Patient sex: M
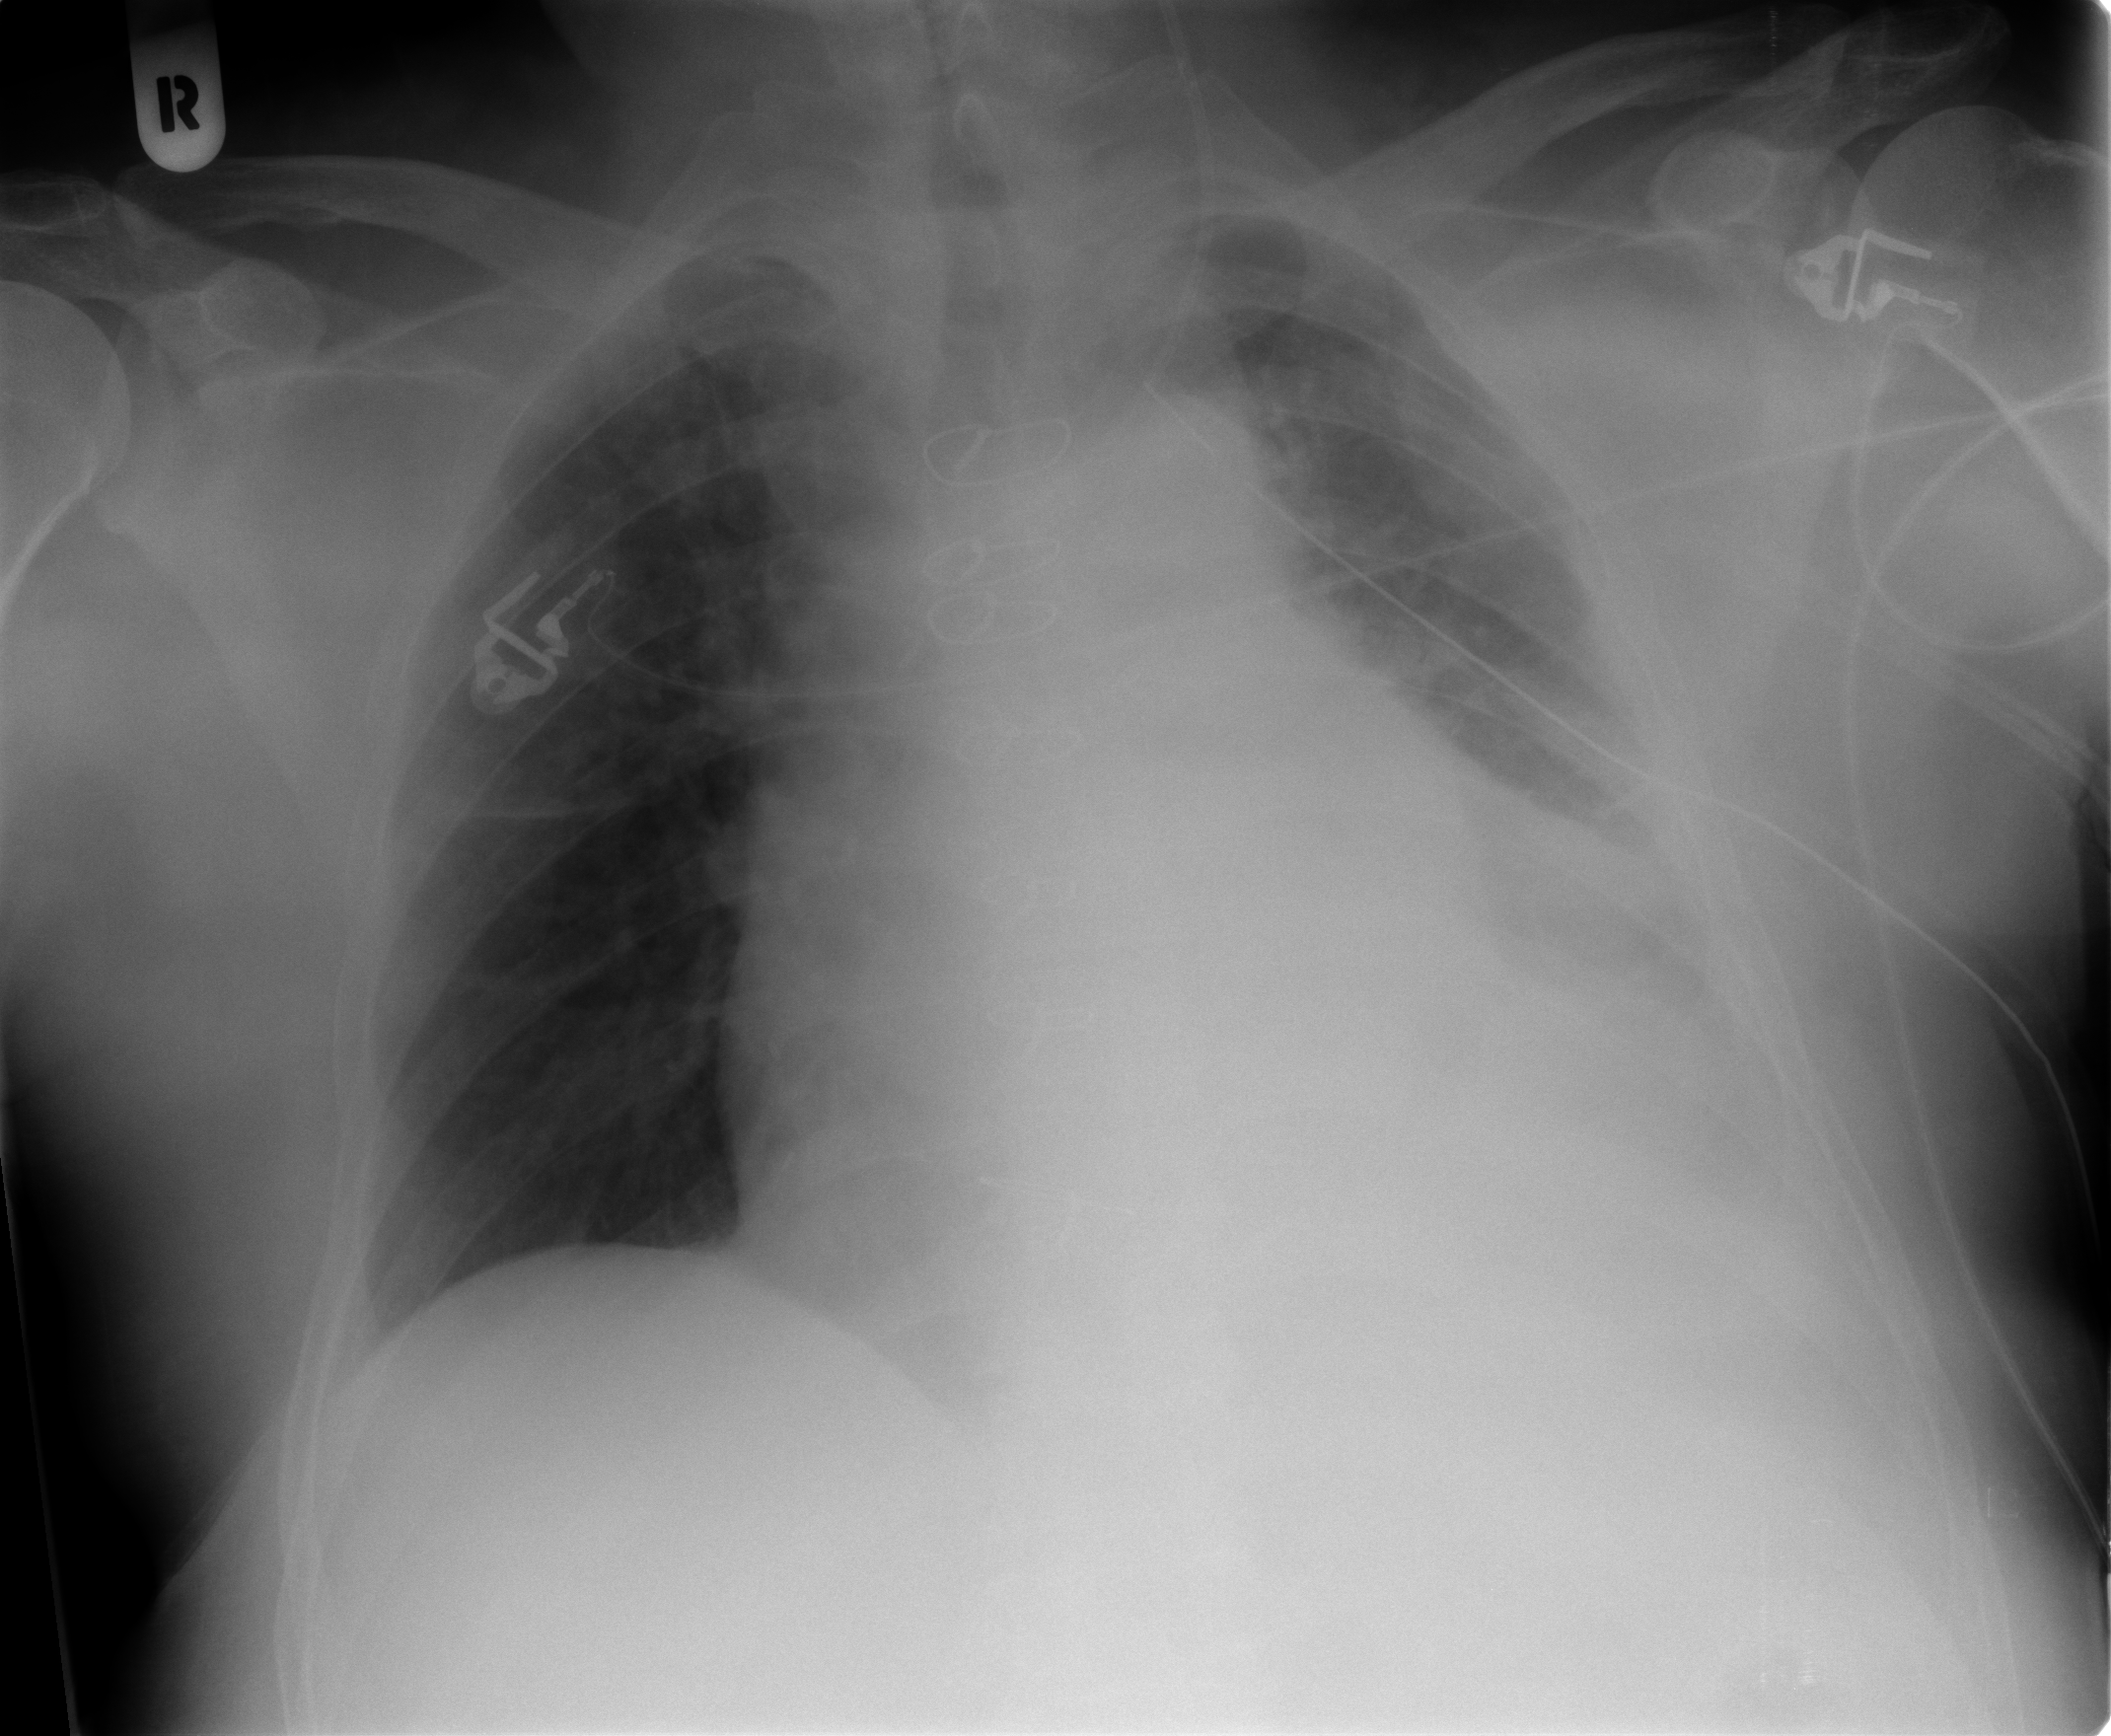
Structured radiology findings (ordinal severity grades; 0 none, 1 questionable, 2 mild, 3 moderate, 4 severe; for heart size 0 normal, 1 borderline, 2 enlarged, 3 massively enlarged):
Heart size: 3
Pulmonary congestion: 2
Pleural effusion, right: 0
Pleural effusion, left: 2
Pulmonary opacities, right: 0
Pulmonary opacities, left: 0
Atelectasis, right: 1
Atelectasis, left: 2